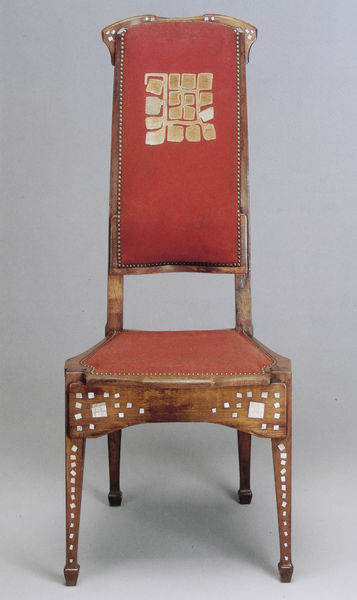
Titel: Stuhl mit hoher Rückenlehne und Permutteinlagen in dem Empfangszimmer des Hauses Thieme, München
Künstler: Richard Riemerschmid
Standort: München
Institution: Stadtmuseum
Schlagwörter: blätter, dunkel, fuß, weiß, gelb, braun, holz, rücken, stuhl, rot, tuch, muster, ornament, lang, holzstuhl, möbel, rückenlehne, gold, stickerei, stoff, beine, füße, leiste, lehne, sitz, fläche, bezug, jugendstil, polster, schmal, gerade, ornamente, verzierung, nägel, nieten, hoch, rit, vier, eckig, vergoldet, einlegearbeit, einlegearbeiten, intarsien, quadrate, biedermeier, handwerk, stuhlbein, stuhlbeine, leder, wien, zier, zierde, beschlag, sitzfläche, ornamentik, kunsthandwerk, design, riemerschmid, möbelstück, quadrat, beschläge, batik, fine art, hohe lehne, matisse, stocff, stoffbezug, vergoldung, wine, zierleiste